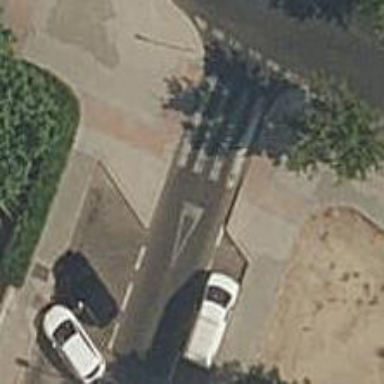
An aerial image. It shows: Marked crossing on the road.